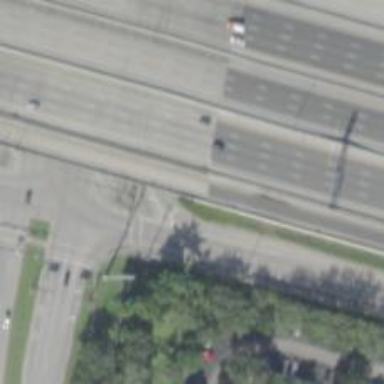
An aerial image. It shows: Asphalt road with primary link designation.